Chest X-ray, AP view. Patient: 67 years old, sex M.
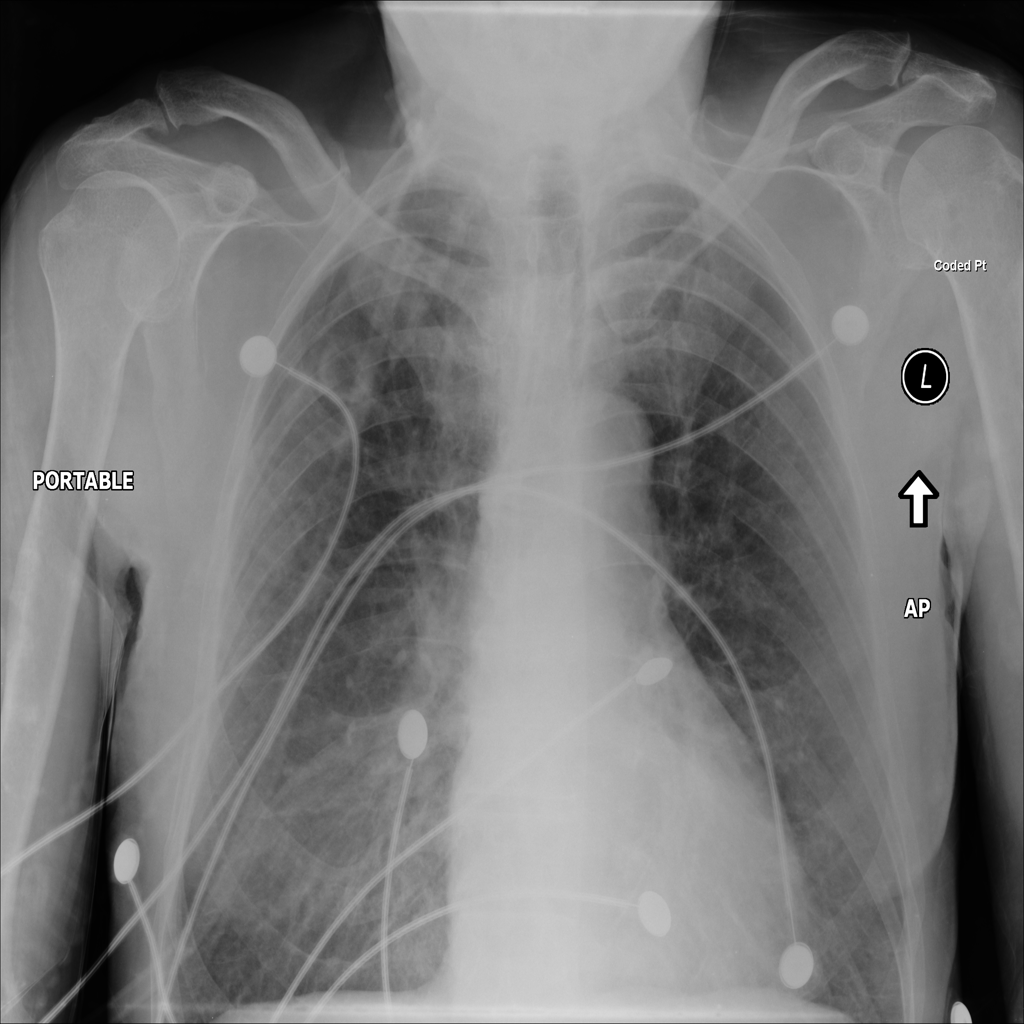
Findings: No Finding